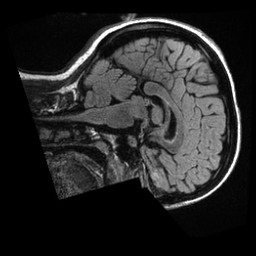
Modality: T1w
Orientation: sagittal
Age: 21
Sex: female